Question: I'm trying to draw decorate a UITableViewCell in my table view with a text banner that looks like a stamp, diagonally across the top left corner of the cell.
I'm probably doing this in the wrong place entirely, but I'm overriding '-layoutSubviews' to add the layer. I tried to do it in '-drawRect:' but the banner ends up covered by the table view's imageView as the table renders (i.e. the layer is underneath the image view, as the image view is added later).
I'm really struggling to get the math right for this. I've calculated that, assuming the banner begins at 40 points from the top of the cell and 40 points from the left, angled at exactly -45o, the hypotenuse would be 56 points. So I'm making a CALayer 56 points wide, then rotating it -45o, which works. The problem is the position within the cell... it's sitting way out into the cell, instead of hard up against the edges of it.
Rather than me apply trial and error to get this in the right place, can somebody help me with the math? Obviously I need to move the layer rotate it.
It feels like anchorPoint is what I need here, but that seems to actually move the layer around, so I must be missing the point (no pun intended).
'''
- (void)layoutSubviews
{
[super layoutSubviews];
self.imageView.frame = CGRectMake(10, 10, 50, 50);
if (self.hasBanner) {
CALayer *banner = [CALayer layer];
banner.backgroundColor = [UIColor colorWithRed:.5f green:.5f blue:.5f alpha:1.f].CGColor;
banner.frame = CGRectMake(0, 40-15, 56, 15);
banner.anchorPoint = CGPointMake(0, 1); // this just makes it worse
banner.transform = CATransform3DMakeRotation(-45.0 / 180.0 * M_PI, 0.0, 0.0, 1.0);
[self.layer addSublayer:banner];
}
}
'''

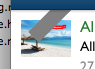
Answer: ## Where should the layer go?
Let's draw a diagram:

We could go further and do some trig, but let's stop here. It's pretty obvious that the middle-top point of the banner should be at '(20,20)'. We can tell Core Animation to do exactly that.
## Positioning the layer
Think of it in terms of four separate steps:
1. Set the size of the layer
2. Decide what point in the layer is a convenient reference point
3. Set the position of that reference point
4. Rotate the layer around the reference point
These correspond to four properties: 'bounds', 'anchorPoint', 'position', and 'transform'.
You don't want to touch the 'frame' property, because its value is the 'bounds', 'position', 'transform', and 'anchorPoint'. If you try to set the 'frame', CALayer will try to invert the 'transform', apply that to the rect you gave, and then set the 'bounds' and 'position'. That may not give the results you want, so you're better off just ignoring it entirely -- less confusing that way.
(For more information, see the <URL>
In code, we will:
1. Set bounds to the rect 0, 0, width, height. (I'm deliberately leaving width to you -- it's going to have to be more than 56.)
2. Set anchorPoint to the point 0.5, 0. In other words, halfway along the width of the layer, and at the top of the layer.
3. Set position to the point 20, 20.
4. Set transform to rotate by 45deg.
By the way, in the code below, I'm setting the 'affineTransform' instead of the 'transform', just because it's slightly more convenient for simple 2-D transformations.
## When to set up the layer
You're correct that '-drawRect:' is the wrong place to create and add layers. That method should draw into the content of the view (its 'CGContext') but do else.
'layoutSubviews' will work, but it will get called more often than you might expect, and you don't want to create and add a new layer each time.
It looks like you just need to set the layer's geometry once, and never touch it again. Why not just create or destroy the layer when your 'hasBanner' property is changed?
'''
@interface MyTableViewCell ()
@property (nonatomic) BOOL hasLayer;
@property (nonatomic) CALayer* bannerLayer;
@end
- (void)setHasBanner:(BOOL)hasBanner
{
if (hasBanner != _hasBanner) {
_hasBanner = hasBanner;
if (hasBanner) {
CALayer* banner = [CALayer layer];
banner.backgroundColor = [UIColor colorWithRed:.5f green:.5f blue:.5f alpha:1.f].CGColor;
banner.bounds = CGRectMake(0, 0, 56, 15);
banner.anchorPoint = CGPointMake(0.5, 0);
banner.position = CGPointMake(20, 20);
banner.affineTransform = CGAffineTransformMakeRotation(-45.0 / 180.0 * M_PI);
// Add the layer to the view, and remember it for later
[self.layer addSublayer:banner];
self.bannerLayer = banner;
} else {
// Remove the layer from the view, and discard it
[self.bannerLayer removeFromSuperlayer];
self.bannerLayer = nil;
}
}
}
'''